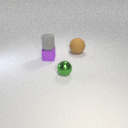
large brown rubber sphere to the right of small purple metal cube